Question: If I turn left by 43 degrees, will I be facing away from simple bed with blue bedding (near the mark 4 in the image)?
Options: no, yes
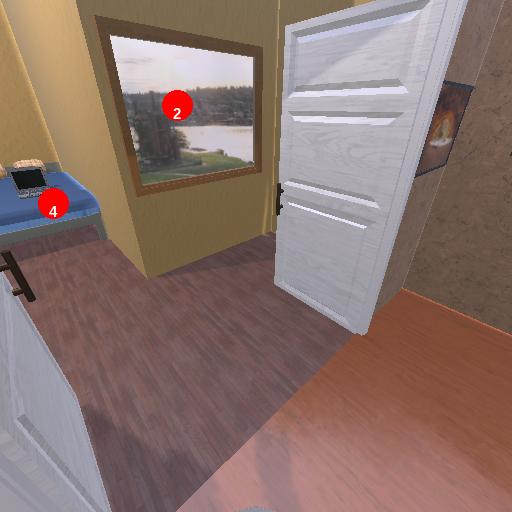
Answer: no